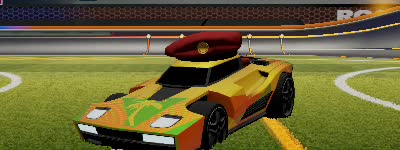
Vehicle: breakout